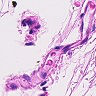
Metastatic tissue present: no